Question: I've got the following code:
'''
ul li {
width: 100%;
padding 0;
margin 0;
}
ul.step li{
list-style-image: url(TID05.png);
background: #5E5E5E;
}
ul.substep li{
list-style-image: url(TID07.png);
background: #A6A6A6;
}
table{
table-layout: fixed;
width: 100%;
}
td.bgImage{
width:15px;
background-repeat: no-repeat;
background-image: url(TID09.png);
}
'''
'''
<ul class="step">
<li>1</li>
<ul class="substep">
<li>1</li>
<table><tr><td class="bgImage"></td><td>Lorem</td><td>ipsum</td><td>foo</td><td>bar</tr></tr></table>
<li>2</li>
<table><tr><td class="bgImage"></td><td>Lorem</td><td>ipsum</td><td>foo</td><td>bar</tr></tr></table>
<li>3</li>
<table><tr><td class="bgImage"></td><td>Lorem</td><td>ipsum</td><td>foo</td><td>bar</tr></tr></table>
<table><tr><td class="bgImage"></td><td>Lorem</td><td>ipsum</td><td>foo</td><td>bar</tr></tr></table>
<li>4</li>
<table><tr><td class="bgImage"></td><td>Lorem</td><td>ipsum</td><td>foo</td><td>bar</tr></tr></table>
<table><tr><td class="bgImage"></td><td>Lorem</td><td>ipsum</td><td>foo</td><td>bar</tr></tr></table>
<table><tr><td class="bgImage"></td><td>Lorem</td><td>ipsum</td><td>foo</td><td>bar</tr></tr></table>
<table><tr><td class="bgImage"></td><td>Lorem</td><td>ipsum</td><td>foo</td><td>bar</tr></tr></table>
</ul>
</ul>
'''

I want the same result on Internet Explorer as i have on Firefox. Can anybody help?
Is something wrong in my HTML code? or is there a bug in Internet Explorer?
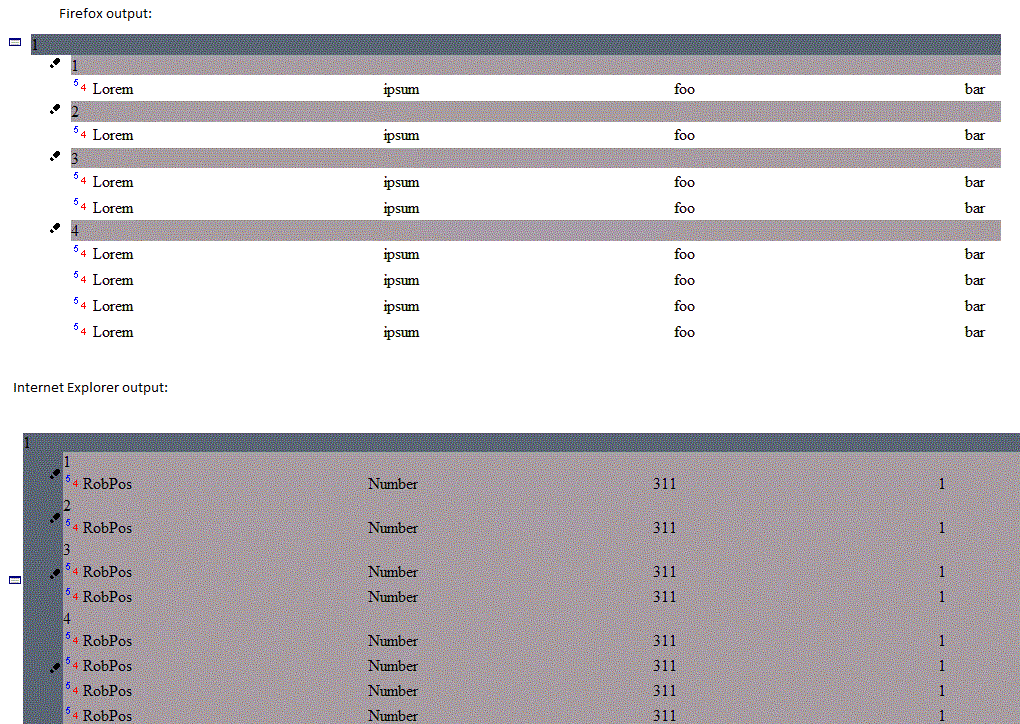
Answer: You cant use any tags outside the li tag.
add span tag to make the numbers as heading and write the css accordingly.
'''
<ul class="step">
<li><span>1</span></li>
<ul class="substep">
<li><span>1</span>
<table><tr><td class="bgImage"></td><td>Lorem</td><td>ipsum</td><td>foo</td><td>bar</tr></tr></table></li>
</ul>
'''
'''
ul li {
width: 100%;
padding 0;
margin 0;
}
ul.step li{
list-style-image: url(TID05.png);
background: none;
}
ul.step li span{
list-style-image: url(TID05.png);
background: #5E5E5E; display:block
}
ul.substep li{
list-style-image: url(TID07.png);
background: none;
}
ul.substep li span{
list-style-image: url(TID07.png);
background: #A6A6A6; display:block
}
table{
table-layout: fixed;
width: 100%;
}
td.bgImage{
width:15px;
background-repeat: no-repeat;
background-image: url(TID09.png);
}
'''
<URL>
This give same result in IE 7+ and chrome